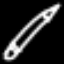
Label: pencil